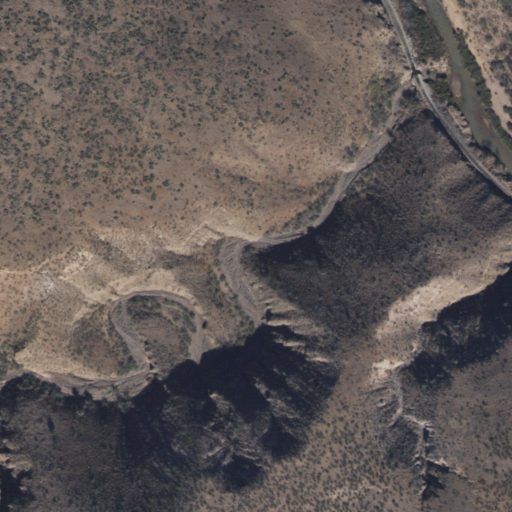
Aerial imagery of valley in Arizona named Guthrie Canyon containing only shrub